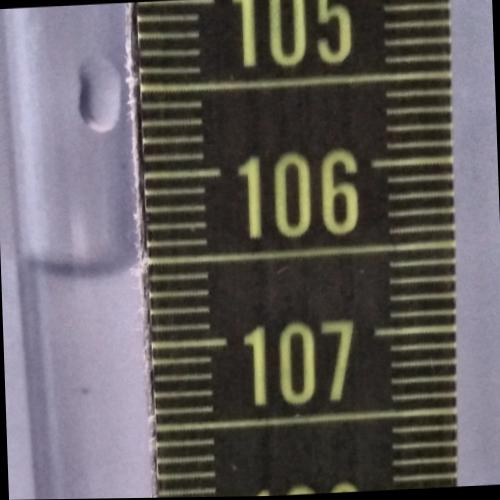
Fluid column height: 106.5 cm